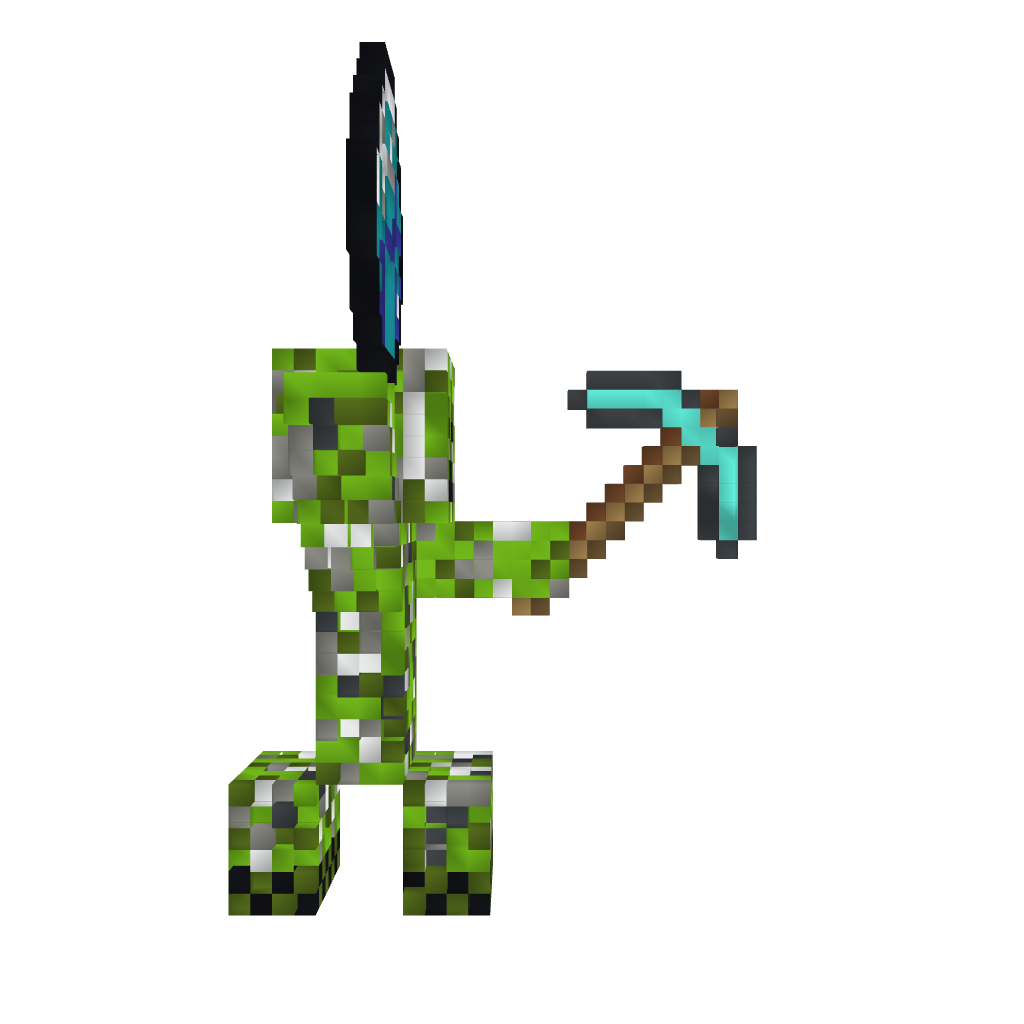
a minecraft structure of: Creeper Revenge